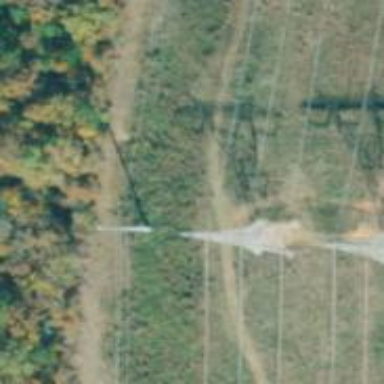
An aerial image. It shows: Power tower.